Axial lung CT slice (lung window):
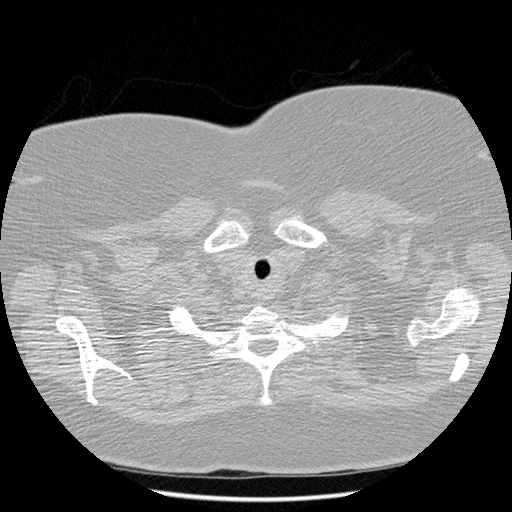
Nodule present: no